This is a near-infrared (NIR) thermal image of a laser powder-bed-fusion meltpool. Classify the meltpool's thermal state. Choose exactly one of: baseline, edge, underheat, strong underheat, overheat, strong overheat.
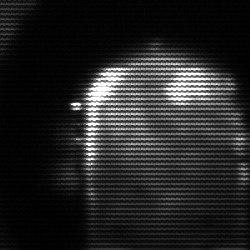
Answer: baseline